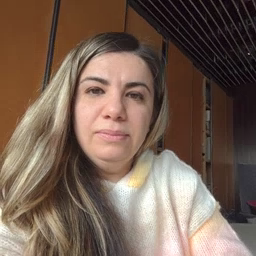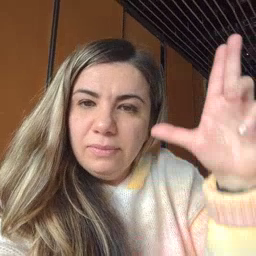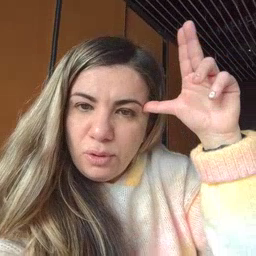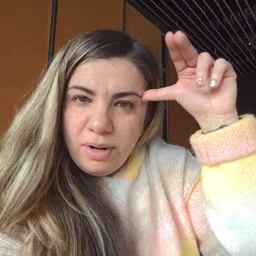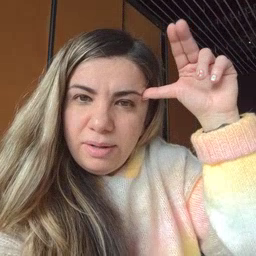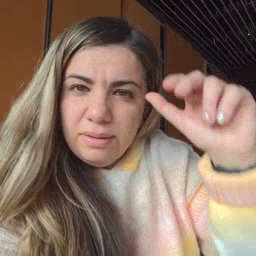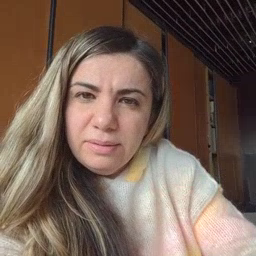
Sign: horse